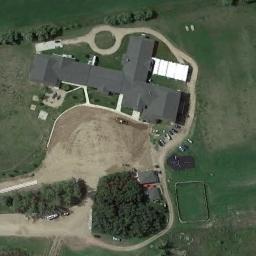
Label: sparse_residential